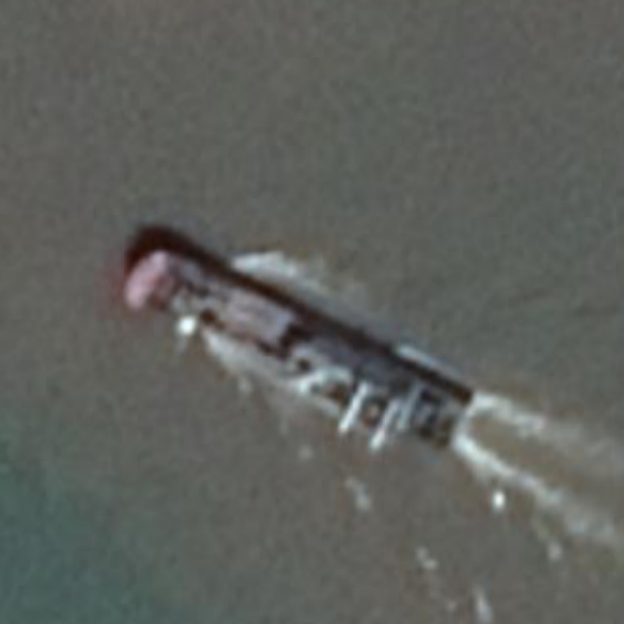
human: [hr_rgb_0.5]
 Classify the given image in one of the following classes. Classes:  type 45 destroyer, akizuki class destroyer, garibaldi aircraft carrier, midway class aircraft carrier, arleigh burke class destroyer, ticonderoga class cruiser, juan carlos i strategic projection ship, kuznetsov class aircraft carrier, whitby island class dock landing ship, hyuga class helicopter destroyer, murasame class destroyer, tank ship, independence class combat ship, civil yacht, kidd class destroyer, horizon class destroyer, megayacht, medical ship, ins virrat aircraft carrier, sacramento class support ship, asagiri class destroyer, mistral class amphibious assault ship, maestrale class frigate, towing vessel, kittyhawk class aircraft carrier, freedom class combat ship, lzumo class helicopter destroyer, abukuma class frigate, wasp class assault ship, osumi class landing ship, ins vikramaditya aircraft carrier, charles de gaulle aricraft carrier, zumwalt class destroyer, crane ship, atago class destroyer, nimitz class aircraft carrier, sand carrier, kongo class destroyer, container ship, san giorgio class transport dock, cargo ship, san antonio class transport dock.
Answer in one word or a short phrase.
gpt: Cargo ship